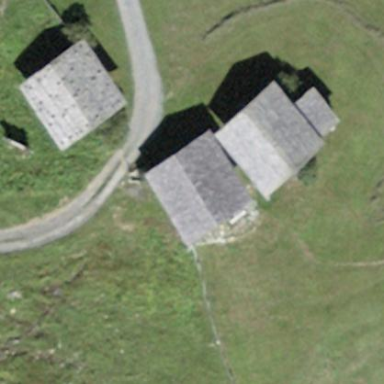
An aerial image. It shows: Building with tiled roof.